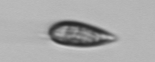
Label: Prorocentrum_triestinum